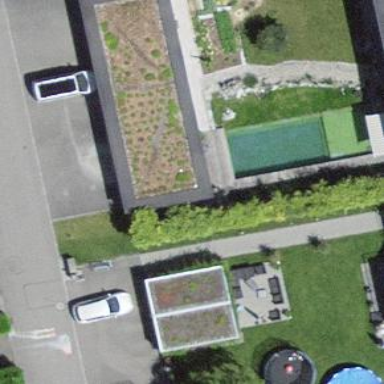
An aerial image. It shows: Garage with flat roof.